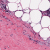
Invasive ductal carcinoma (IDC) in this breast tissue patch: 1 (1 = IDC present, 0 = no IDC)